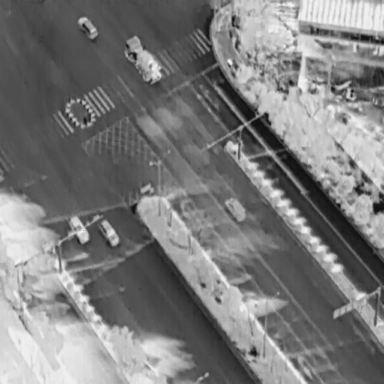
There are five Cars in the infrared image.